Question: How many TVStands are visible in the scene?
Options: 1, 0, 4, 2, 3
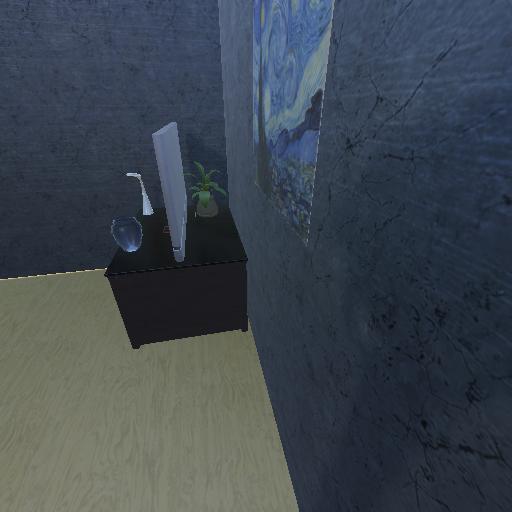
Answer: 1